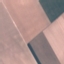
Land use / land cover: AnnualCrop